Interaction volume radius: 5 \u00c5
Interaction volume height: 15 \u00c5
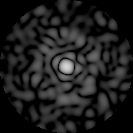
Disorder parameter: 0.7875